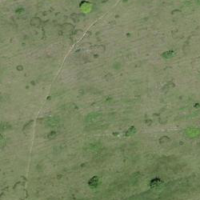
EUNIS habitat code: 24
Species observed at this site:
Helicella itala